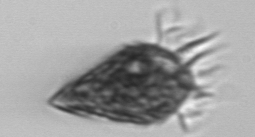
Label: Strombidium_wulffi